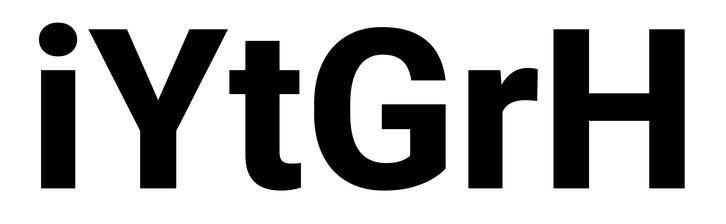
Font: Roboto_ExtraBold